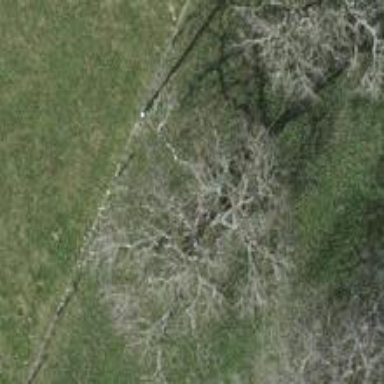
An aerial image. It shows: Beautiful tree in nature.